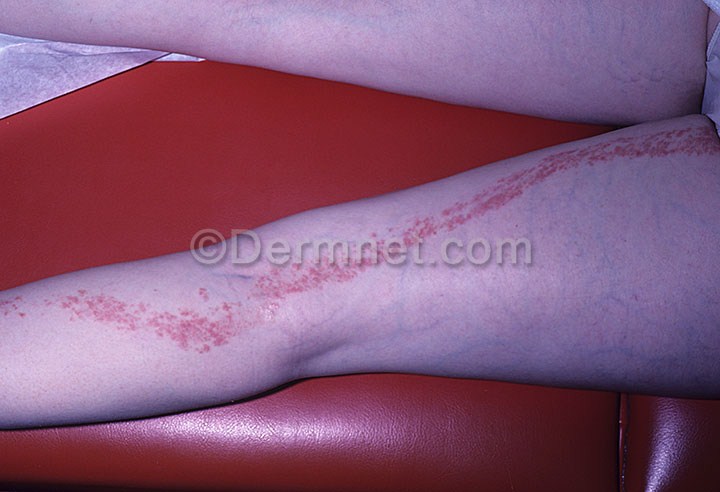
Disease: Seborrheic Keratoses and other Benign Tumors